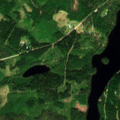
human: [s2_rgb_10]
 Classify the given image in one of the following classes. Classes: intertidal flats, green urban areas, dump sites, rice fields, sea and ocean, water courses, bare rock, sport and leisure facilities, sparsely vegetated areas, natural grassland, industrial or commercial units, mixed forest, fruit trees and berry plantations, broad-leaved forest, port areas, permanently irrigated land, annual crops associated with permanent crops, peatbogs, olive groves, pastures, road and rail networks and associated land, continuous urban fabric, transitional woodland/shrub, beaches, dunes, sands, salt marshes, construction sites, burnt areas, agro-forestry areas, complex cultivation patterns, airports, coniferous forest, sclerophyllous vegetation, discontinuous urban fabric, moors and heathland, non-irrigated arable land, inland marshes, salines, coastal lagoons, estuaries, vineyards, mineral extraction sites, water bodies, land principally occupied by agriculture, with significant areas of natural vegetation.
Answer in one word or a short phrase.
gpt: coniferous forest, mixed forest, water bodies